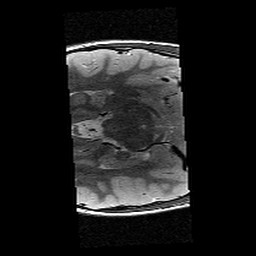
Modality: T2w
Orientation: axial
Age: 9
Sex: male
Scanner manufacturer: siemens
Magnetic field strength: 3 T
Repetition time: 9.23 s
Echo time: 0.067 s